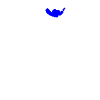
Particle: electron